RGB frame:
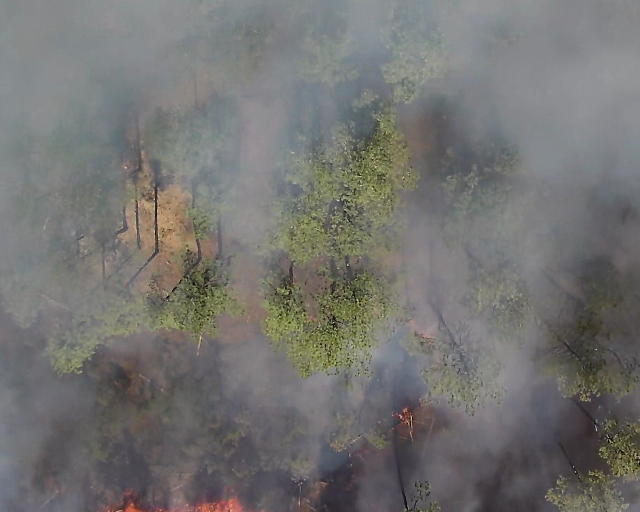
Thermal frame:
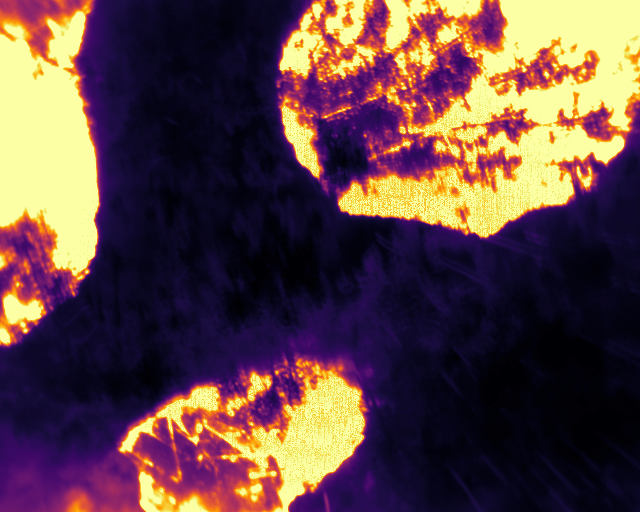
Captured: 2026-02-27 02:37:15
Pixels at or above 80 °C: 132348 (fraction of frame: 0.4039)